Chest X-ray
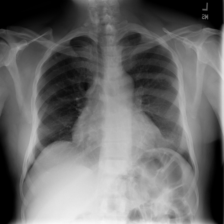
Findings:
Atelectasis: positive
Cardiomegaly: positive
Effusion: positive
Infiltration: negative
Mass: negative
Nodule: positive
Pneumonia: negative
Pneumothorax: negative
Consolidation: negative
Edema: negative
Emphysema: negative
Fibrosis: negative
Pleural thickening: negative
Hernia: negative